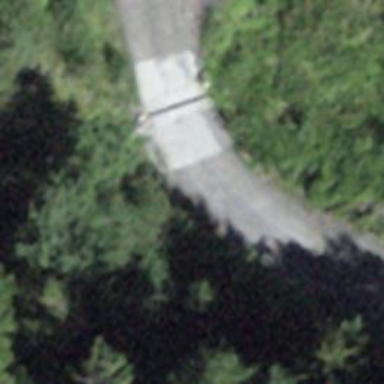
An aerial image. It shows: Unclassified road with gravel surface.